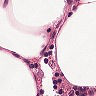
Metastatic tissue present: no